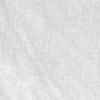
Label: no_change